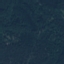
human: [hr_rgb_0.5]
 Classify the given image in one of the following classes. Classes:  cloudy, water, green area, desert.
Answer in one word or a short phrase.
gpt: green area